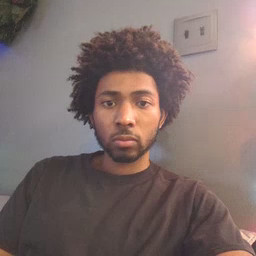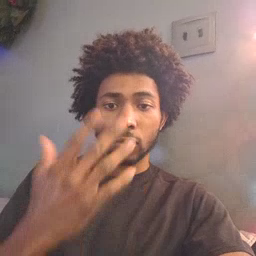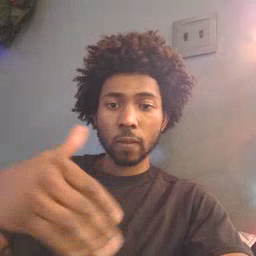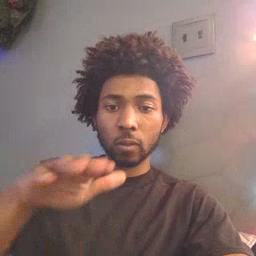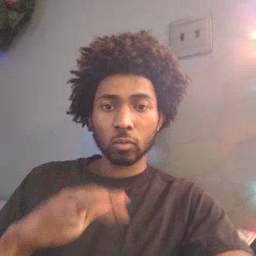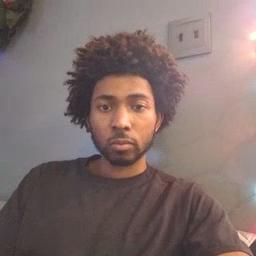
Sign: mitten